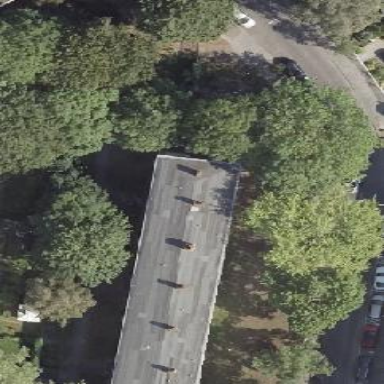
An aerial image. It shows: Hipped roof on apartment building.